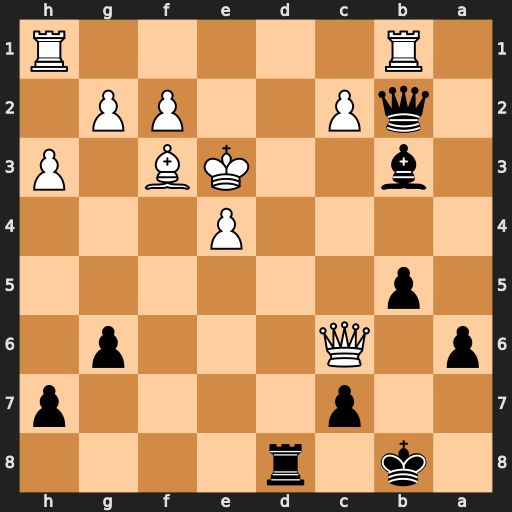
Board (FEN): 1k1r4/2p4p/p1Q3p1/1p6/4P3/1b2KB1P/1qP2PP1/1R5R
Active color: b
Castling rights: -
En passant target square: -
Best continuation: Qd4+ Ke2 Bc4+ Qxc4 Qxc4+